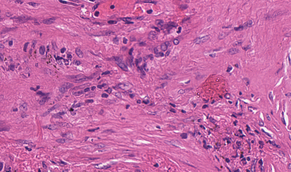
Tumor epithelial tissue: no
Tumor-associated stroma tissue: yes
Normal tissue: no